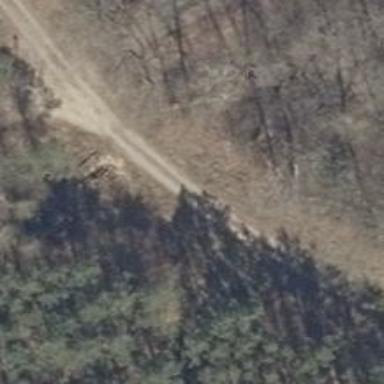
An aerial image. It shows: Track road with grade3 tracktype.